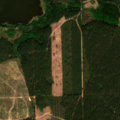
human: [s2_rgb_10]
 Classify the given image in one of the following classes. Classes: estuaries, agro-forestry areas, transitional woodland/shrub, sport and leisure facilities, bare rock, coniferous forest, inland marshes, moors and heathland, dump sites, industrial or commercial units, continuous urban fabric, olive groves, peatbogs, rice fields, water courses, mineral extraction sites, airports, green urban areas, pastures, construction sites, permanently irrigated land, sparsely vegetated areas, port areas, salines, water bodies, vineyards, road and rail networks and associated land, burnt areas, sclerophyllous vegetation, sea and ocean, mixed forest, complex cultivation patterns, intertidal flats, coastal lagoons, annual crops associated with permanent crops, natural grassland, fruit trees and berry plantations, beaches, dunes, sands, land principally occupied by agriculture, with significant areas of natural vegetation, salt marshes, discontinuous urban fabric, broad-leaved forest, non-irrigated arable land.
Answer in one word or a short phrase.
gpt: coniferous forest, mixed forest, transitional woodland/shrub, water bodies